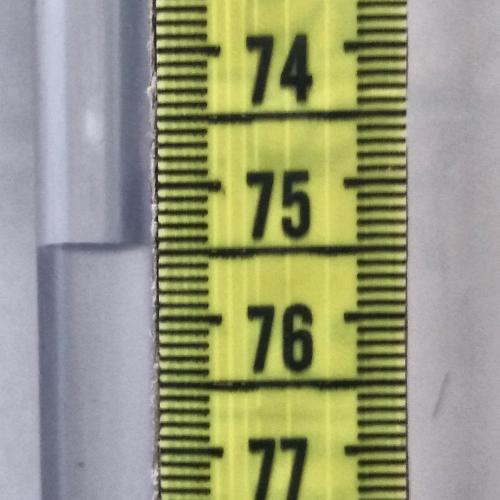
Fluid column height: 75.4 cm